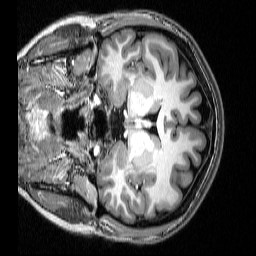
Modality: T1w
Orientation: coronal
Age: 25
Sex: female
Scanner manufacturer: siemens
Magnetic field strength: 3 T
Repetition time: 2.53 s
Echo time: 0.00339 s